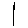
Label: line